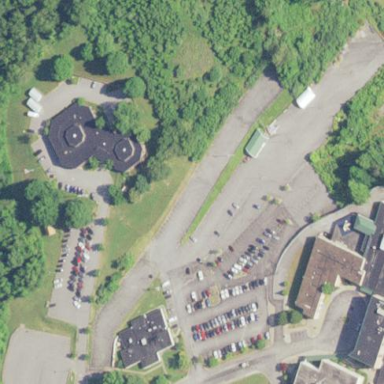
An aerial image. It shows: Parking area.